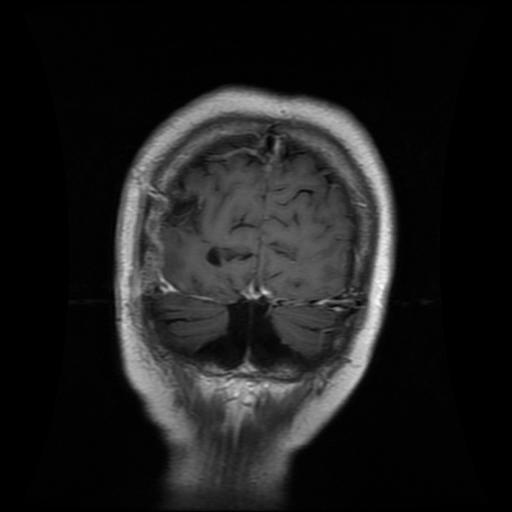
Label: glioma